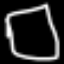
Label: square